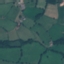
Land use / land cover class: Pasture